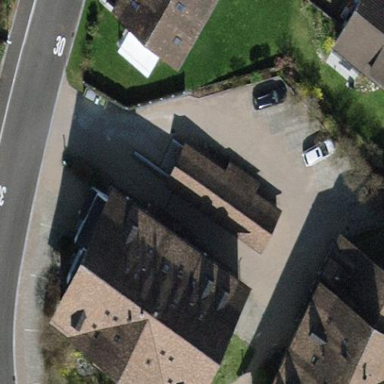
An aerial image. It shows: Garage.